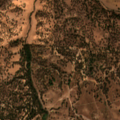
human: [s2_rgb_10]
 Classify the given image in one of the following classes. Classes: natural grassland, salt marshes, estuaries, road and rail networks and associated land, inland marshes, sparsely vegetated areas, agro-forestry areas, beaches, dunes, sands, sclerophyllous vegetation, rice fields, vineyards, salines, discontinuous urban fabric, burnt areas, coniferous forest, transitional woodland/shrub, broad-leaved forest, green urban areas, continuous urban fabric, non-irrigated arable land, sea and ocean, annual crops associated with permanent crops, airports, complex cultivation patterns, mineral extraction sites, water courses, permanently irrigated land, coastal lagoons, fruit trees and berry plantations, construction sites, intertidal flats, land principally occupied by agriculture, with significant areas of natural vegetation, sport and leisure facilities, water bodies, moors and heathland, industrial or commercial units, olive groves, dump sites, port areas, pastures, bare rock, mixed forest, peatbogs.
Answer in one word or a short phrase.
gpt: non-irrigated arable land, pastures, agro-forestry areas, broad-leaved forest, transitional woodland/shrub